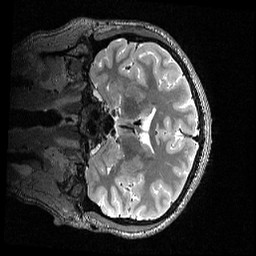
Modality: T2w
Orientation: coronal
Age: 21
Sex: male
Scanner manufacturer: siemens
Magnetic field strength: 3 T
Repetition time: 3.2 s
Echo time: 0.56 s